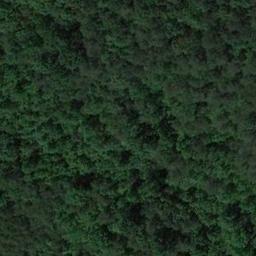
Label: forest